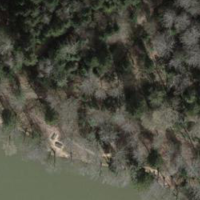
EUNIS habitat code: 41
Species observed at this site:
Anas platyrhynchos
Caltha palustris
Podarcis muralis